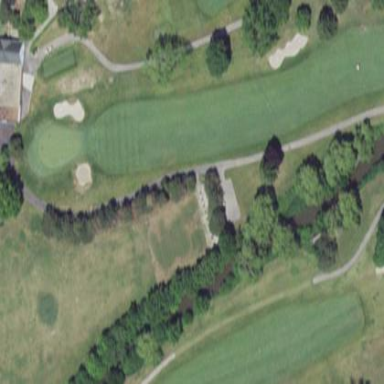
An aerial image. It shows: Golf fairway surrounded by grass.